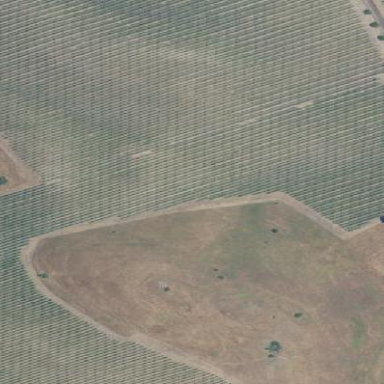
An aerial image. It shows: Vineyard where grapes are grown.